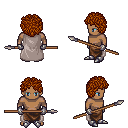
a pixel art fantasy rpg character, male body template, human, dark skin, gray cape, robe skirt, brunette curly afro hairstyle, metal gloves, metal boots, spear, four views (front, back, left, right), 2x2 character sprite sheet, small pixel art, hard edges, no anti-aliasing